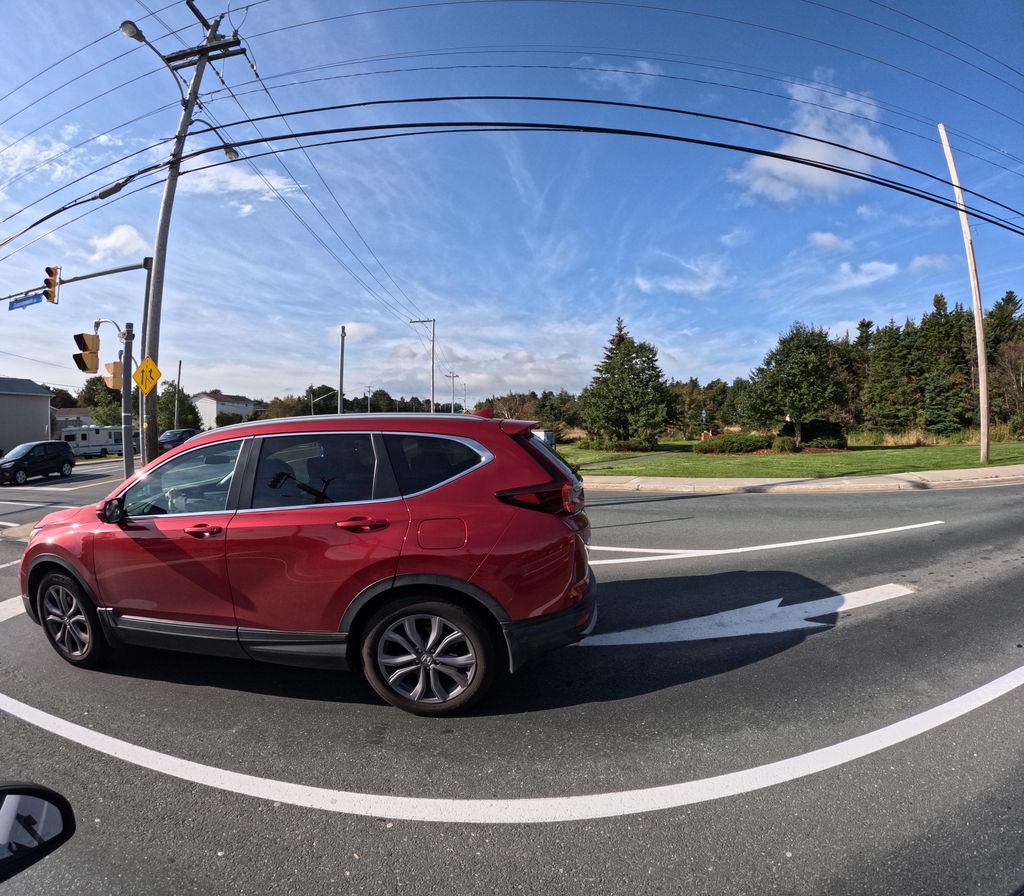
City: st_johns